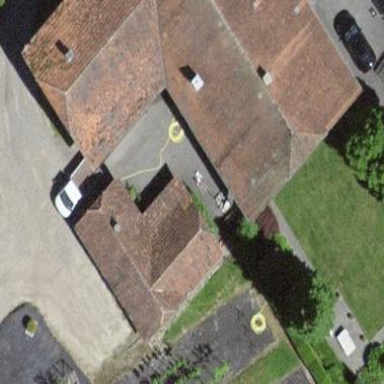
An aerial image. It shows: Shed building.